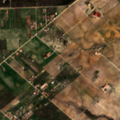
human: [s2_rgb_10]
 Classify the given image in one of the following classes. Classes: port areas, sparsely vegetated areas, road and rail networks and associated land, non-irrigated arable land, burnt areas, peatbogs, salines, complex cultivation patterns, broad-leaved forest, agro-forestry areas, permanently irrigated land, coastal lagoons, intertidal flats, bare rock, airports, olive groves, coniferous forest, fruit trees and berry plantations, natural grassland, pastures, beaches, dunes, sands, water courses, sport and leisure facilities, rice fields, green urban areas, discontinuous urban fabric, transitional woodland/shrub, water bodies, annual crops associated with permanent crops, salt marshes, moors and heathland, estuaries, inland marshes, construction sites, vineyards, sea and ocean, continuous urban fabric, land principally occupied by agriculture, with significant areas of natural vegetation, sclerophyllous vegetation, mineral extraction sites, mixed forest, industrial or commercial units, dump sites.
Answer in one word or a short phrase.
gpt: vineyards, complex cultivation patterns, transitional woodland/shrub